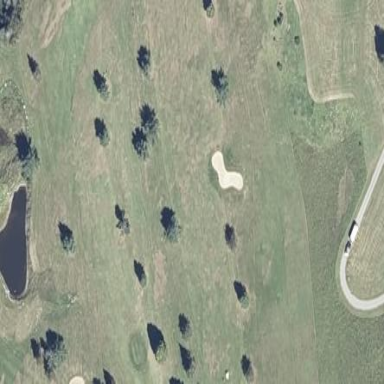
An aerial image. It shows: Well-maintained grassy area designated as golf fairway. It is part of golf sport facility.